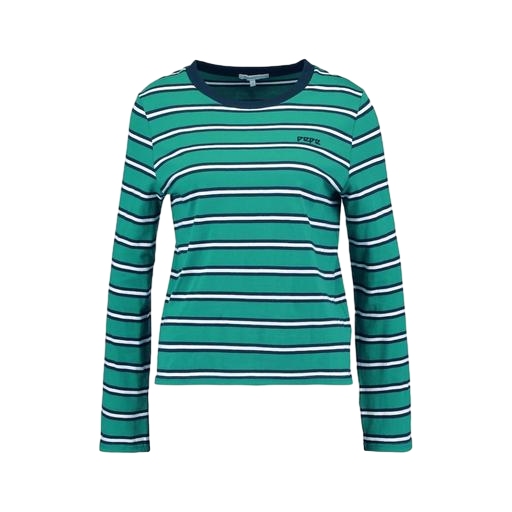
green women's striped long-sleeve t-shirt, blue women's striped long-sleeve t-shirt, blue iconic women's long-sleeved t-shirt, white background